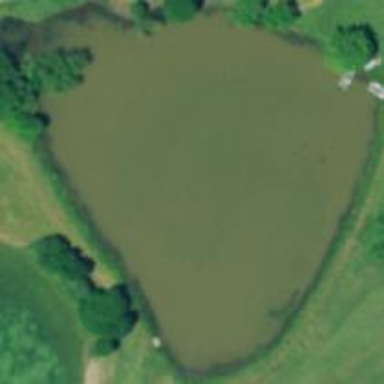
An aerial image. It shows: Pond surrounded by natural water.